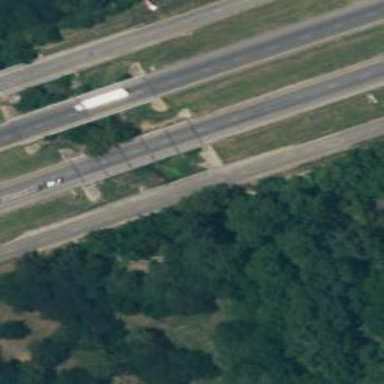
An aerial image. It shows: Tertiary road with bridge. There is also frontage road present.